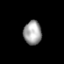
Tissue: prostate
Cell type: Myeloid cells
Senescence score: 0.7495
Nuclear area (px): 423
Mean DAPI intensity: 159.823